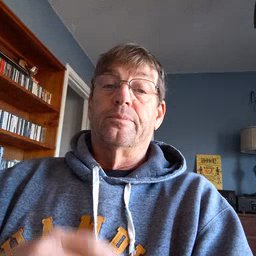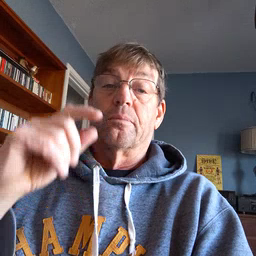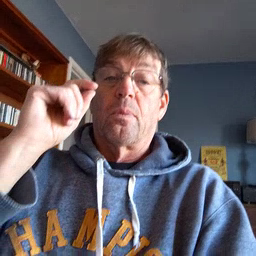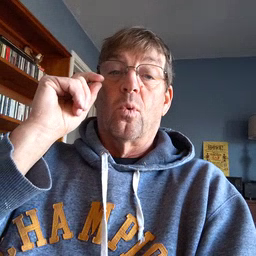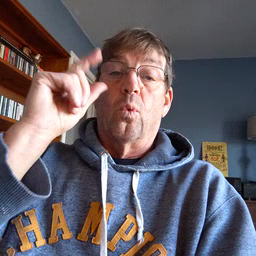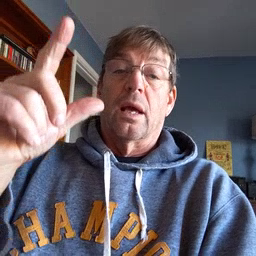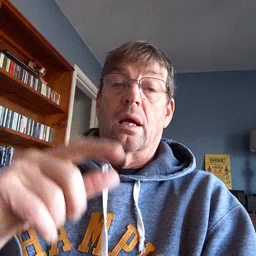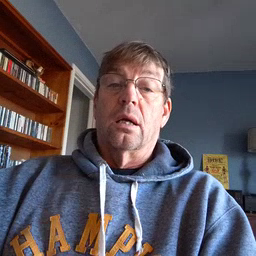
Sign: wake